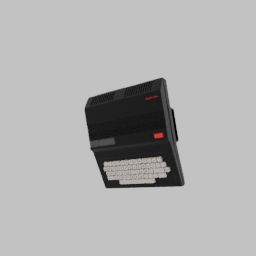
Label: electronics